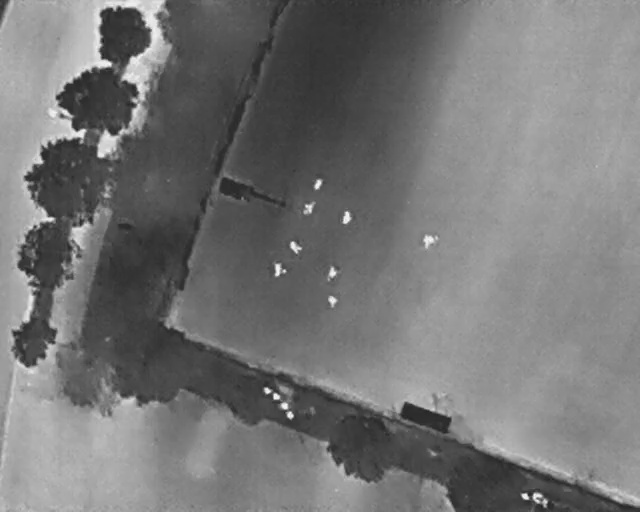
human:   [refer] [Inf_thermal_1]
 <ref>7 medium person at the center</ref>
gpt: <box>[[65, 45, 68, 48, 2], [52, 41, 55, 43, 8], [50, 52, 53, 54, 18], [51, 57, 53, 59, 2], [46, 39, 49, 41, 37], [44, 47, 47, 49, 138], [42, 51, 44, 54, 2]]</box>